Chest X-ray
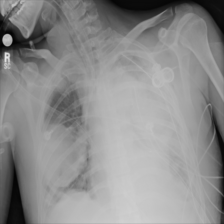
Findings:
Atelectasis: negative
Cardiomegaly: negative
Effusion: negative
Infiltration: negative
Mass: negative
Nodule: negative
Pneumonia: negative
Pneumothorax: negative
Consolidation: negative
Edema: negative
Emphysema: negative
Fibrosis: negative
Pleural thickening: negative
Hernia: negative